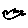
Label: bird